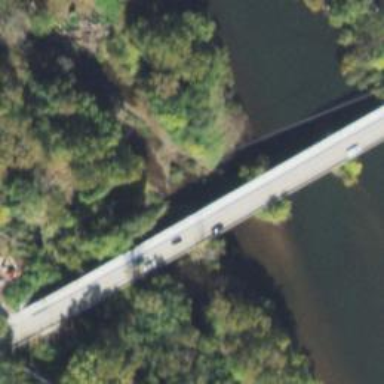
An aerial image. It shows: Man-made bridge.